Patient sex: M
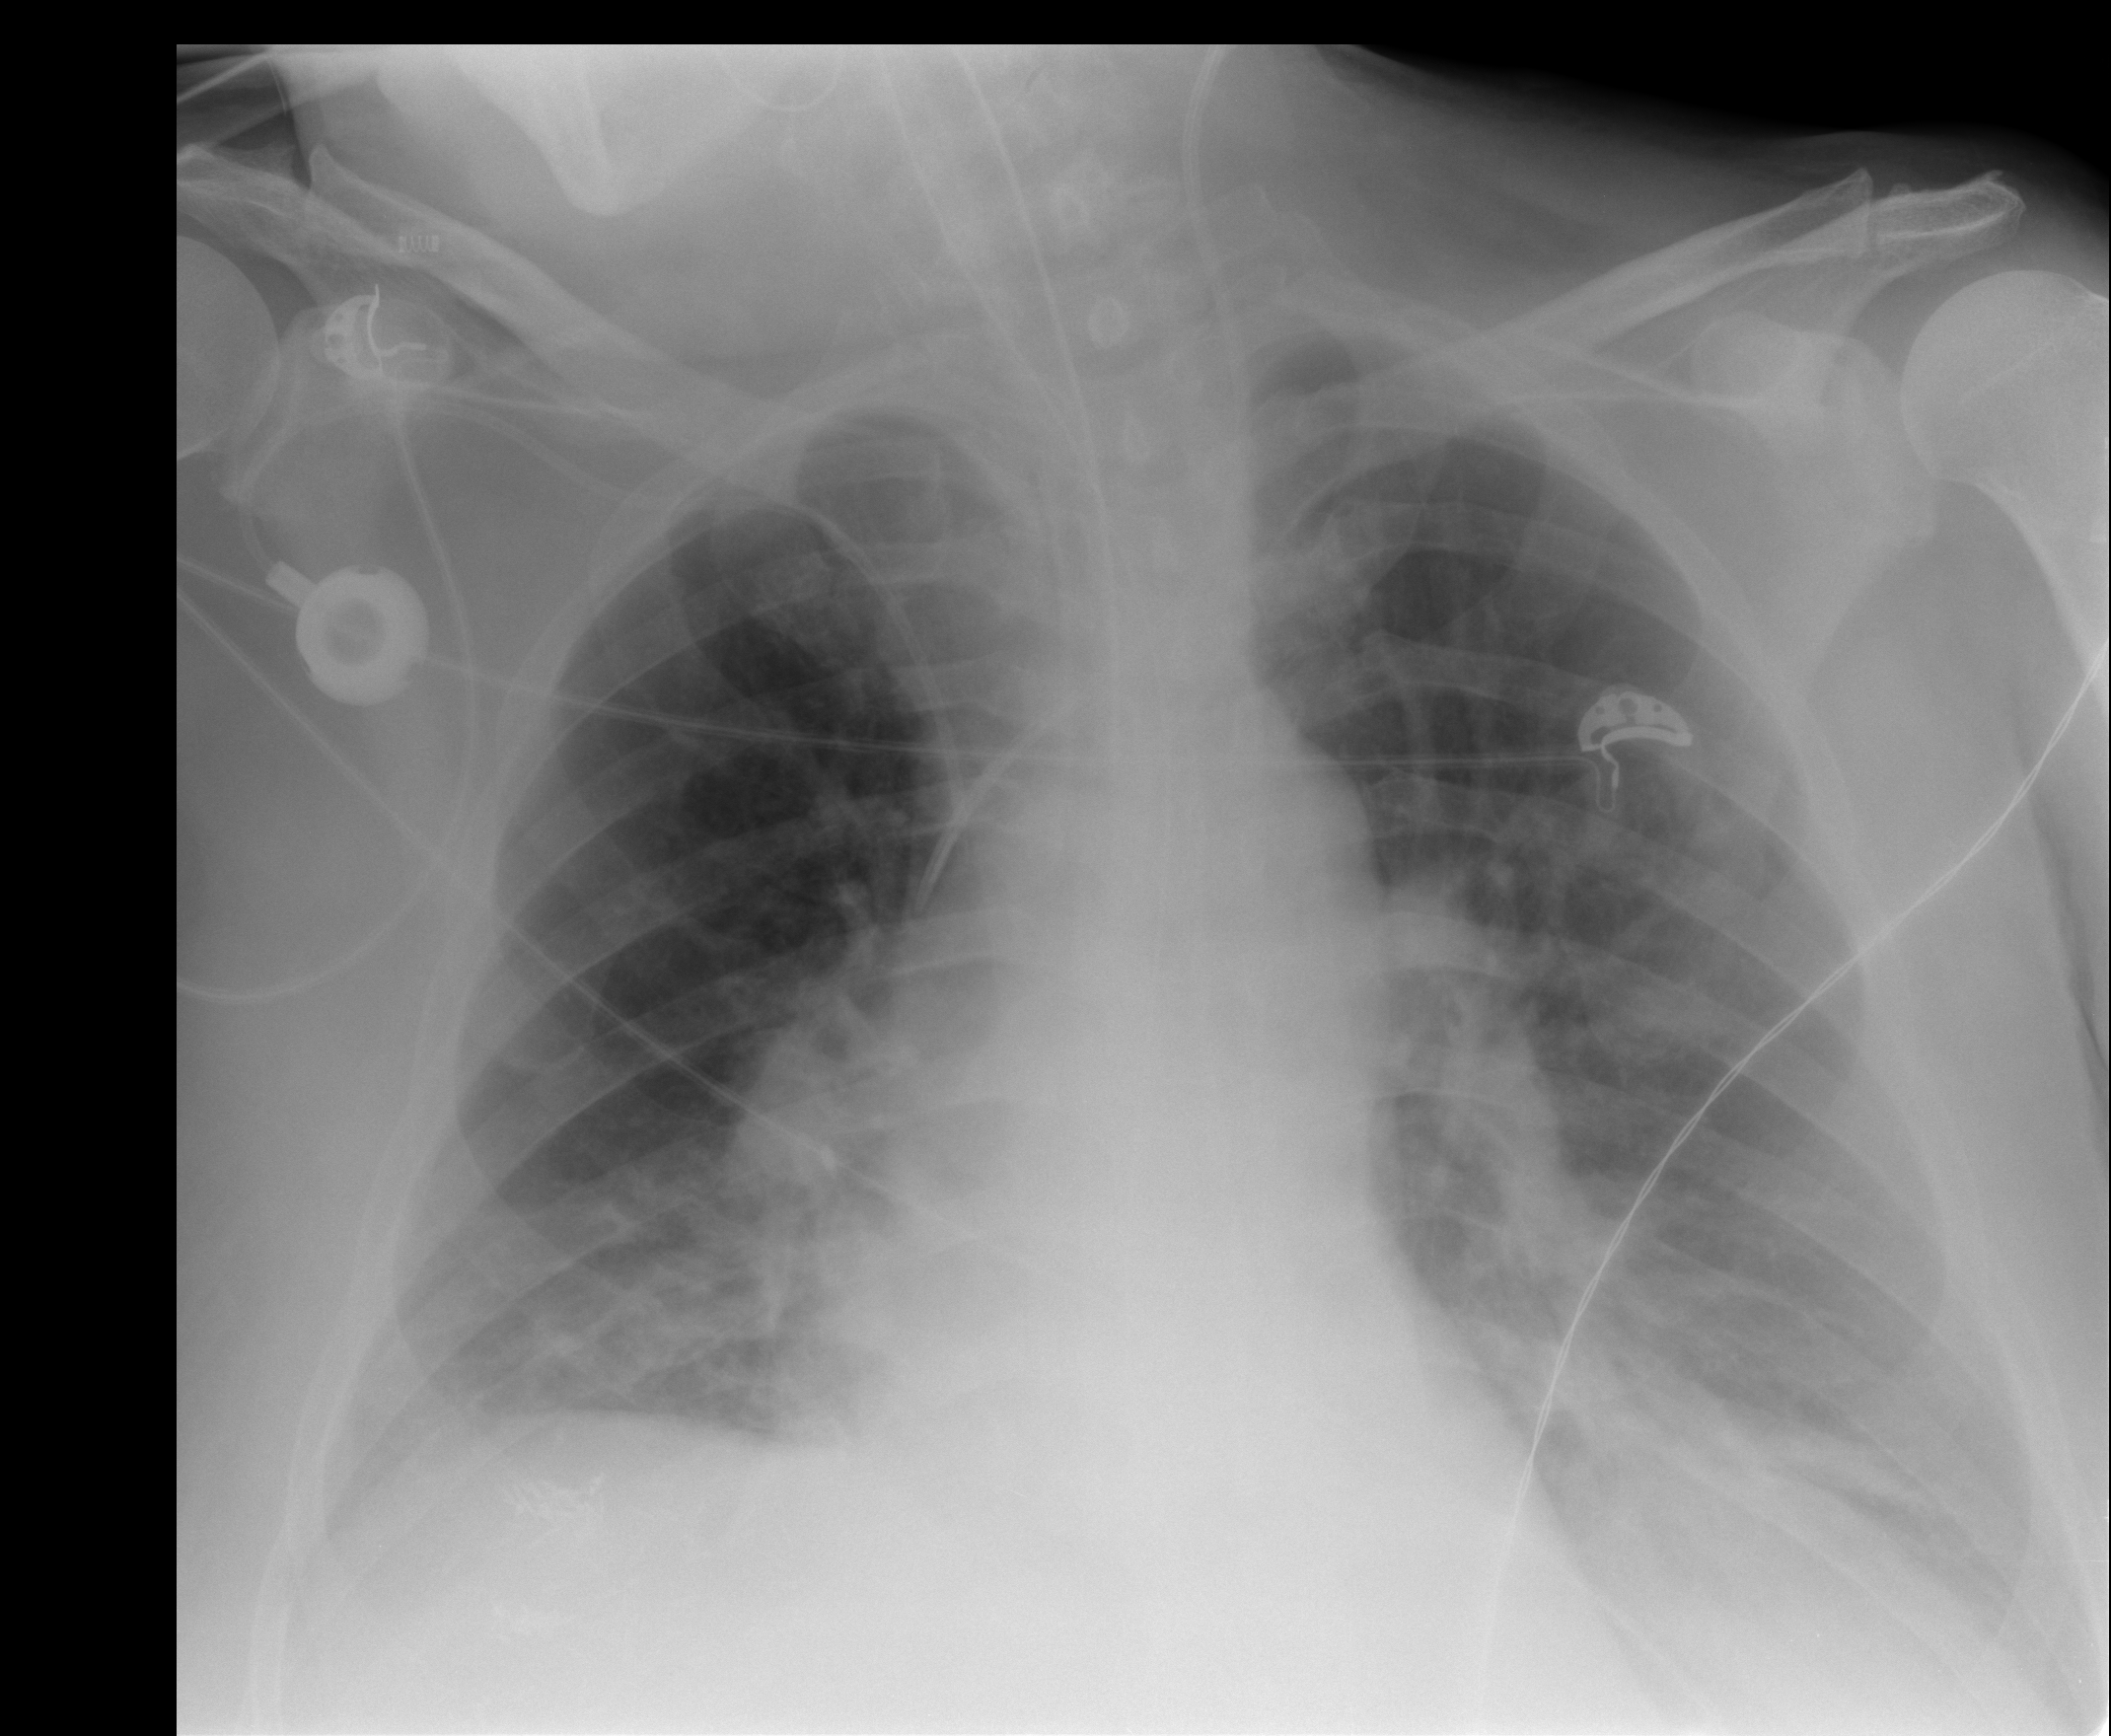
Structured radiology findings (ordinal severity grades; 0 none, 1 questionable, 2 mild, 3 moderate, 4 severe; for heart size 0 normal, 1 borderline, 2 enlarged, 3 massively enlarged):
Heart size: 0
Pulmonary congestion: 0
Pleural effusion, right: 2
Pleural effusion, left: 3
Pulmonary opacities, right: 0
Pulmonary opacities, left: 1
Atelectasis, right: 2
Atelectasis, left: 3